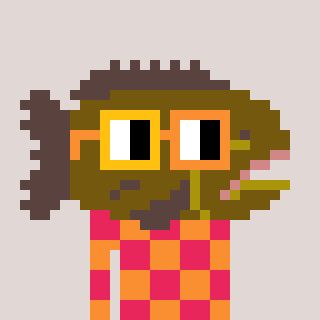
a pixel art character with square yellow and orange glasses, a grouper-shaped head and a orange-colored body on a warm background